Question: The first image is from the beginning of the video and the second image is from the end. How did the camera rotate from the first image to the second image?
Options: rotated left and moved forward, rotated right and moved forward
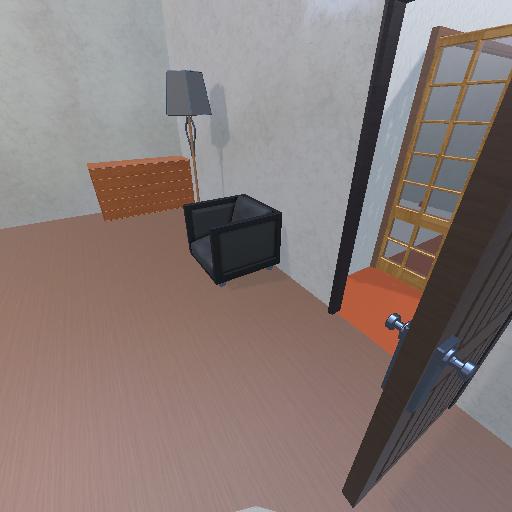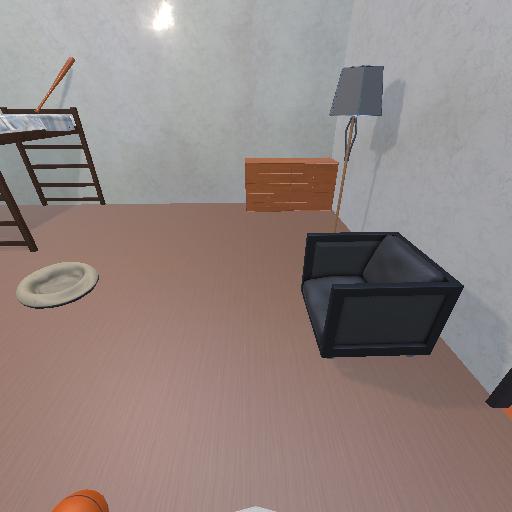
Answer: rotated left and moved forward